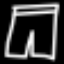
Label: pants